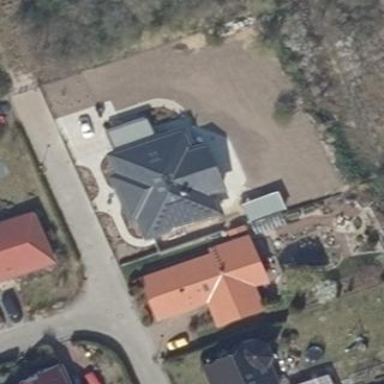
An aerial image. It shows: Detached building.